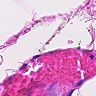
Metastatic tissue present: no